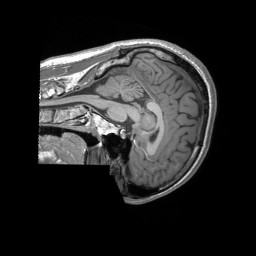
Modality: T1w
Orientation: sagittal